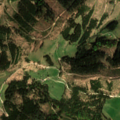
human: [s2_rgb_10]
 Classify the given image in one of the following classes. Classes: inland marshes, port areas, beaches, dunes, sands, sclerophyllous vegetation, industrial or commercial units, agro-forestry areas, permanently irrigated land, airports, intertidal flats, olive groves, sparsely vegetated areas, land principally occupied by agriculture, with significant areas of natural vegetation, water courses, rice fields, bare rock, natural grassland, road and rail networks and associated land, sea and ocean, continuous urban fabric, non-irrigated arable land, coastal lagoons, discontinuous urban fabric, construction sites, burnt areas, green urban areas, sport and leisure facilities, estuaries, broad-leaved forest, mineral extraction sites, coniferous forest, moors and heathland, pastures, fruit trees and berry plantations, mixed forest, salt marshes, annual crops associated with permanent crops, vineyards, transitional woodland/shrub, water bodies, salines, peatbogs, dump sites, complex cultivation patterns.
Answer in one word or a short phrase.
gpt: pastures, coniferous forest, mixed forest, natural grassland